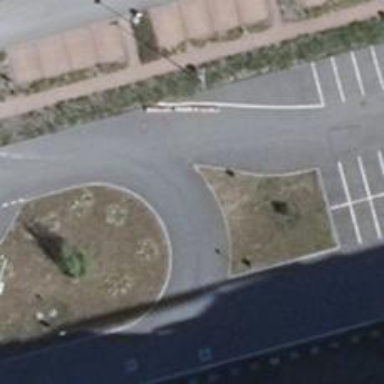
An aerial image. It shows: Asphalt road designated for service vehicles.